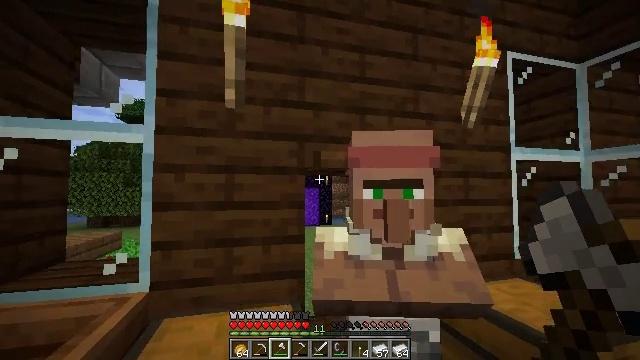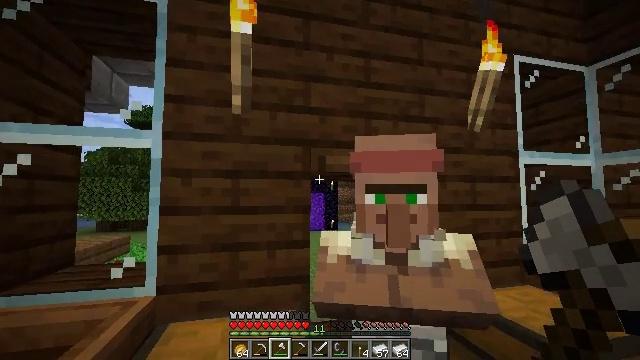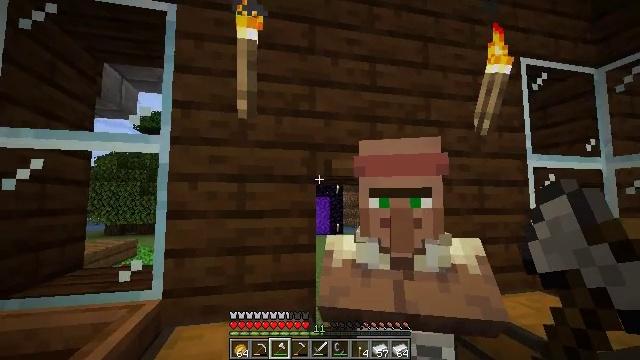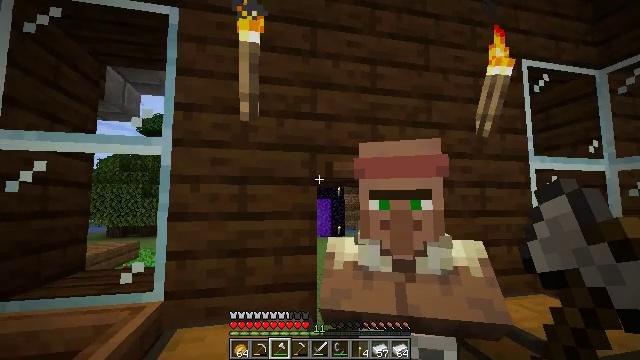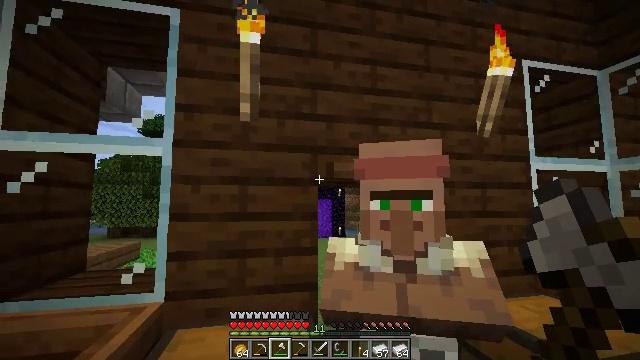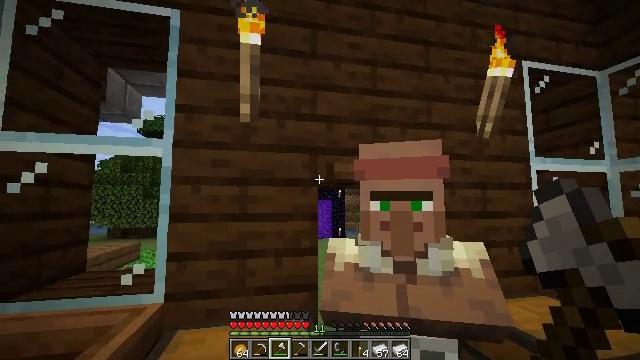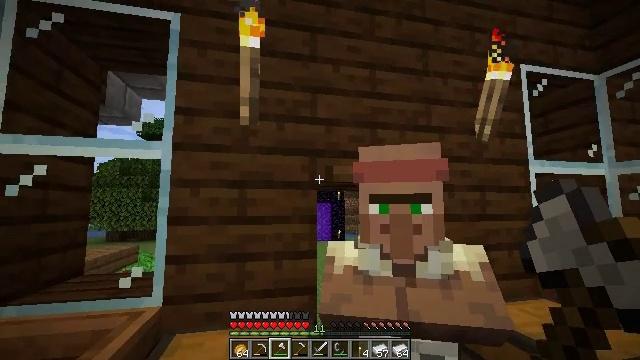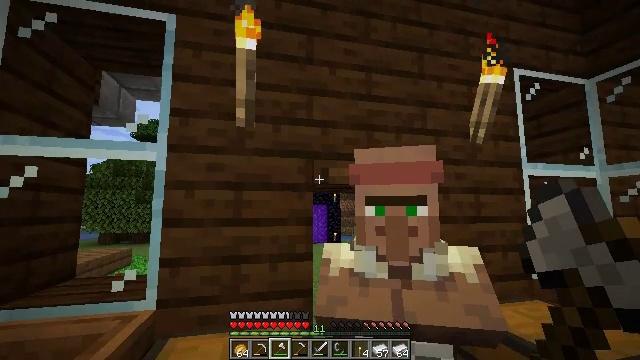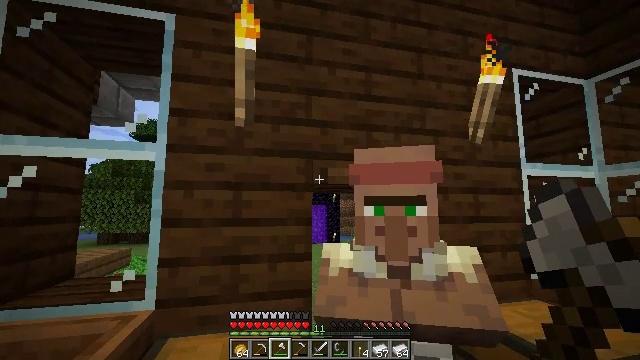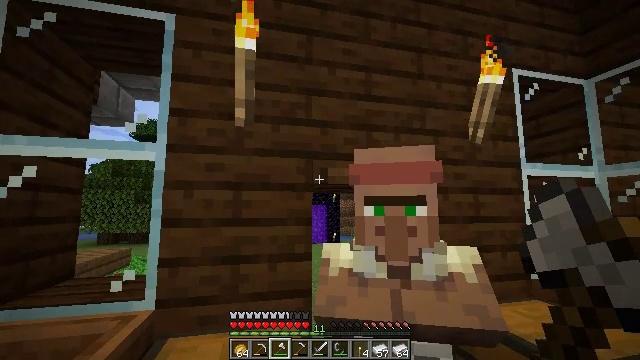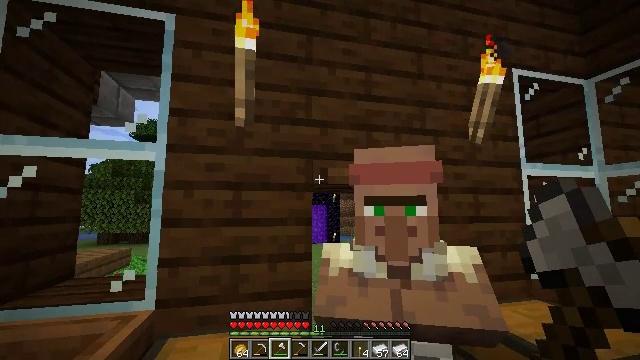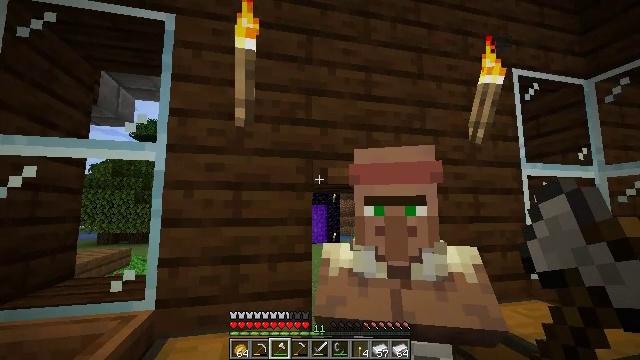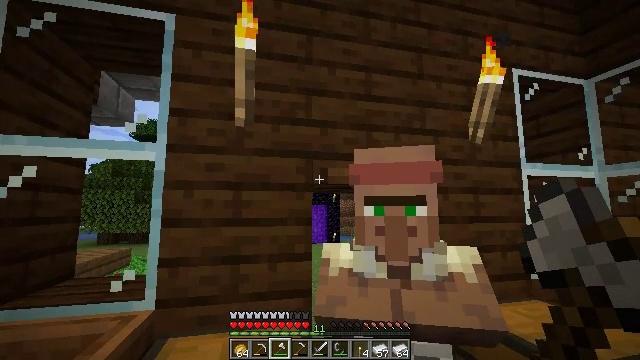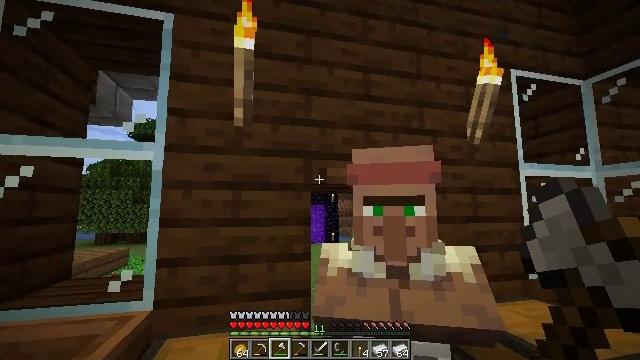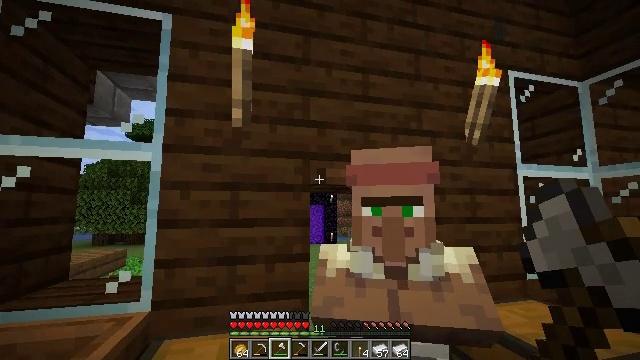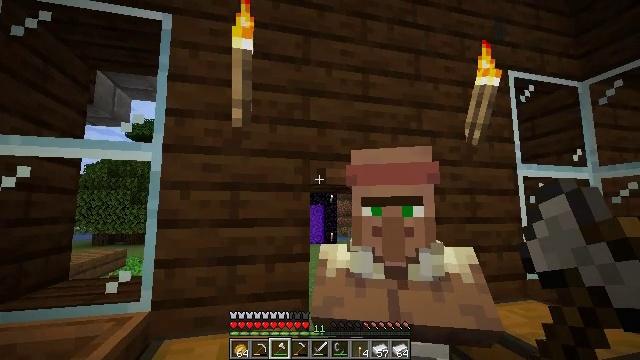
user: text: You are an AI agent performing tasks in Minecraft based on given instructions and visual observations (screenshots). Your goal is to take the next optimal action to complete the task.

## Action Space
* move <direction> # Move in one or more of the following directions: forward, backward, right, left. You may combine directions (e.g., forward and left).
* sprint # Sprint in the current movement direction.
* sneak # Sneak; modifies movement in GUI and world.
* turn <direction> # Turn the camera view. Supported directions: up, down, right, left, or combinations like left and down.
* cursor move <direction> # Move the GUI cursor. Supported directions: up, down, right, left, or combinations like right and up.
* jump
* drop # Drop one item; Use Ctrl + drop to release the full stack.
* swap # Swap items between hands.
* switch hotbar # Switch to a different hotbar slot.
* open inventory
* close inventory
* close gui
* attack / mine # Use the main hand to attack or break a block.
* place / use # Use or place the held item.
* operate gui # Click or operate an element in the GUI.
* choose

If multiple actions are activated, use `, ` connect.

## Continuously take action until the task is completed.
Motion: motion action
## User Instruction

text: Collect dirt by holding left button.
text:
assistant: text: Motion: turn left and up
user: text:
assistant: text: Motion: turn left
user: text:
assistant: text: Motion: no_op
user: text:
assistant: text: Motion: no_op
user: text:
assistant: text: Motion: no_op
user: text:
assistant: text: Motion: no_op
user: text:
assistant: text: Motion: no_op
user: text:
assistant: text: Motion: no_op
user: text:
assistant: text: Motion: no_op
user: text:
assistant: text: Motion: no_op
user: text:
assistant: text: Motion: no_op
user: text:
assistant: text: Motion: no_op
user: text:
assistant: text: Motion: no_op
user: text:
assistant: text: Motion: no_op
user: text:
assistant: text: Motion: no_op
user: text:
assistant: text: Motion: no_op
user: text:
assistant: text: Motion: no_op
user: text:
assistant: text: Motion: no_op
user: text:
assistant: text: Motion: no_op
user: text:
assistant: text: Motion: no_op
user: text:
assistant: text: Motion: no_op
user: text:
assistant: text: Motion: no_op
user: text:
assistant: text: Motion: no_op
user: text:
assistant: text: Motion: no_op
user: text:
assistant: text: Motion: turn right and down
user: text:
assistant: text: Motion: turn right and down
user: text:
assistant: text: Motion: turn right and down
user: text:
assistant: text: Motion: turn right and down
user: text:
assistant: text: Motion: turn right and down
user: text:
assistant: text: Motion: move forward, turn down